Question: I'm trying to create a nested, relational backbone project but I'm really struggling. The rough idea of what I'm trying to do is shown below but I was under the impression upon calling fetch() on Client, a number of bookings would automatically be created based on the bookings being returned as JSON.
The format of my JSON can be seen beneath the outline of the MVC:
'''
/****************************************************
/* CLIENT MODEL - Logically the top of the tree
/* has a BookingsCollection containing numerous Booking(s)
/* Client
/* -Bookings [BookingsCollection]
/* -Booking [Booking]
/* -Booking [Booking]
/*****************************************************/
var Client = Backbone.RelationalModel.extend({
urlRoot: '/URL-THAT-RETURNS-JSON/',
relations: [
{
type: Backbone.HasMany,
key: 'Booking',
relatedModel: 'Booking',
collectionType: 'BookingsCollection'
}
],
parse: function (response) {
},
initialize: function (options) {
console.log(this, 'Initialized');
}
});
var Booking = Backbone.RelationalModel.extend({
initialize: function (options) {
console.log(this, 'Initialized');
}
});
var BookingsCollection = Backbone.Collection.extend({
model: Booking
});
'''

Any help outlining what I'm doing wrong would be massively appreciated.
Thanks
EDIT
Thanks for taking the time to post the feedback, it's exactly what I was hoping for.
Is it the case that the JSON physically defines the actual attributes of models if you don't go to the effort of setting attributes manually?
In other words, if the JSON I get back is as you have suggested above, would Backbone simply create a Client object (with the 4 attributes id, title, firstname & surname) as well as 2 Booking objects (each with 4 attributes and presumably each members of the BookingsCollection)?
If this is the case, what is the format for referencing the attributes of each object? When I set up a non-backbone-relational mini-app, I ended up in a situation whereby I could just reference the attributes using Client.Attribute or Booking[0].EventDate for example. I don't seem to be able to do this with the format you have outlined above.
Thanks again.
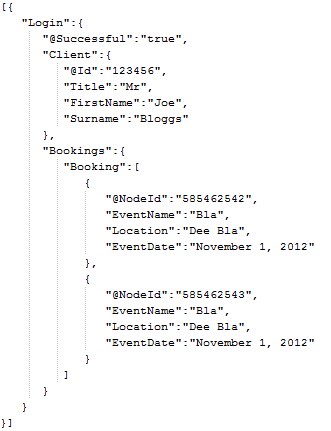
Answer: The JSON being returned is not what Backbone or Backbone-Relational is expecting by default.
The expectation of Backbone and Backbone-Relational is:
'''
{
"id": "123456",
"Title":"Mr",
"FirstName":"Joe",
"Surname":"Bloggs",
"Bookings": [
{
"id": "585462542",
"EventName": "Bla",
"Location":"Dee Bla",
"EventDate":"November 1, 2012"
},
{
"id": "585462543",
"EventName": "Bla",
"Location":"Dee Bla",
"EventDate":"November 1, 2012"
}
]
}
'''
To use your response, you need to create a 'parse' function on the Client model that returns the structure I've posted above.
A jsFiddle example of your model definitions working with my example JSON: <URL>
- 'ID''ID'<URL>-
Sample Code:
'''
Client = Backbone.RelationalModel.extend({
urlRoot: '/URL-THAT-RETURNS-JSON/',
relations: [
{
type: Backbone.HasMany,
key: 'Bookings',
relatedModel: 'Booking',
collectionType: 'BookingsCollection'
}
],
parse: function (response) {
},
initialize: function (options) {
console.log(this, 'Initialized');
}
});
Booking = Backbone.RelationalModel.extend({
initialize: function (options) {
console.log(this, 'Initialized');
}
});
BookingsCollection = Backbone.Collection.extend({
model: Booking
});
myClient = new Client( {
"id": "123456",
"Title":"Mr",
"FirstName":"Joe",
"Surname":"Bloggs",
"Bookings": [
{
"id": "585462542",
"EventName": "Bla",
"Location":"Dee Bla",
"EventDate":"November 1, 2012"
},
{
"id": "585462543",
"EventName": "Bla",
"Location":"Dee Bla",
"EventDate":"November 1, 2012"
}
]
});
console.log(myClient);
'''
Yes, the JSON pretty much defines the attributes of the model. You can use a combination of <URL> to better control what attributes are valid and allowed.
The canonical way of reading and setting properties on a Backbone Model is through the <URL> functions.
'set' is especially important as this does a bunch of housekeeping, such as validating the attribute and value against your 'validate' function (if any), and triggering change events for the model that your views would be listening for.
In the specific case of the situation in this answer, you might
'''
myClient.get('Title'); // => "Mr"
myClient.get('Bookings'); //=> an instance of a BookingsCollection with 2 models.
myClient.get('Bookings').first().get('Location'); //=> "Dee Bla"
myClient.get('Bookings').last().get('Location'); //=> "Dee Bla"
myClient.get('Bookings').first().set({location:"Bora Bora"});
myClient.get('Bookings').first().get('Location'); //=> "Bora Bora"
myClient.get('Bookings').last().get('Location'); //=> "Dee Bla"
'''